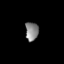
Tissue: lung
Cell type: Epithelial cells
Senescence score: 0.1494
Nuclear area (px): 239
Mean DAPI intensity: 133.51